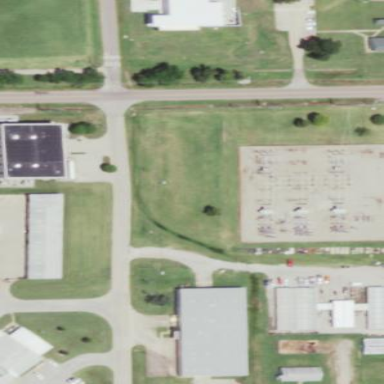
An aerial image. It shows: Outdoor distribution level power substation.